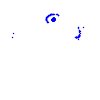
Particle: kaon